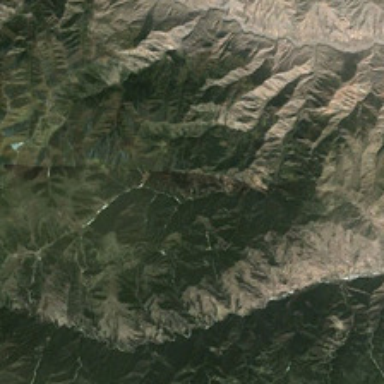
It is a large piece of green mountain .